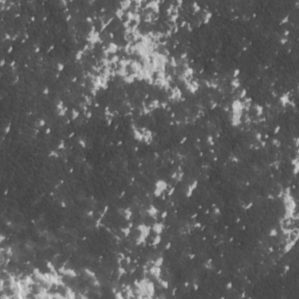
Label: frost